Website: macys
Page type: delivery-shipping
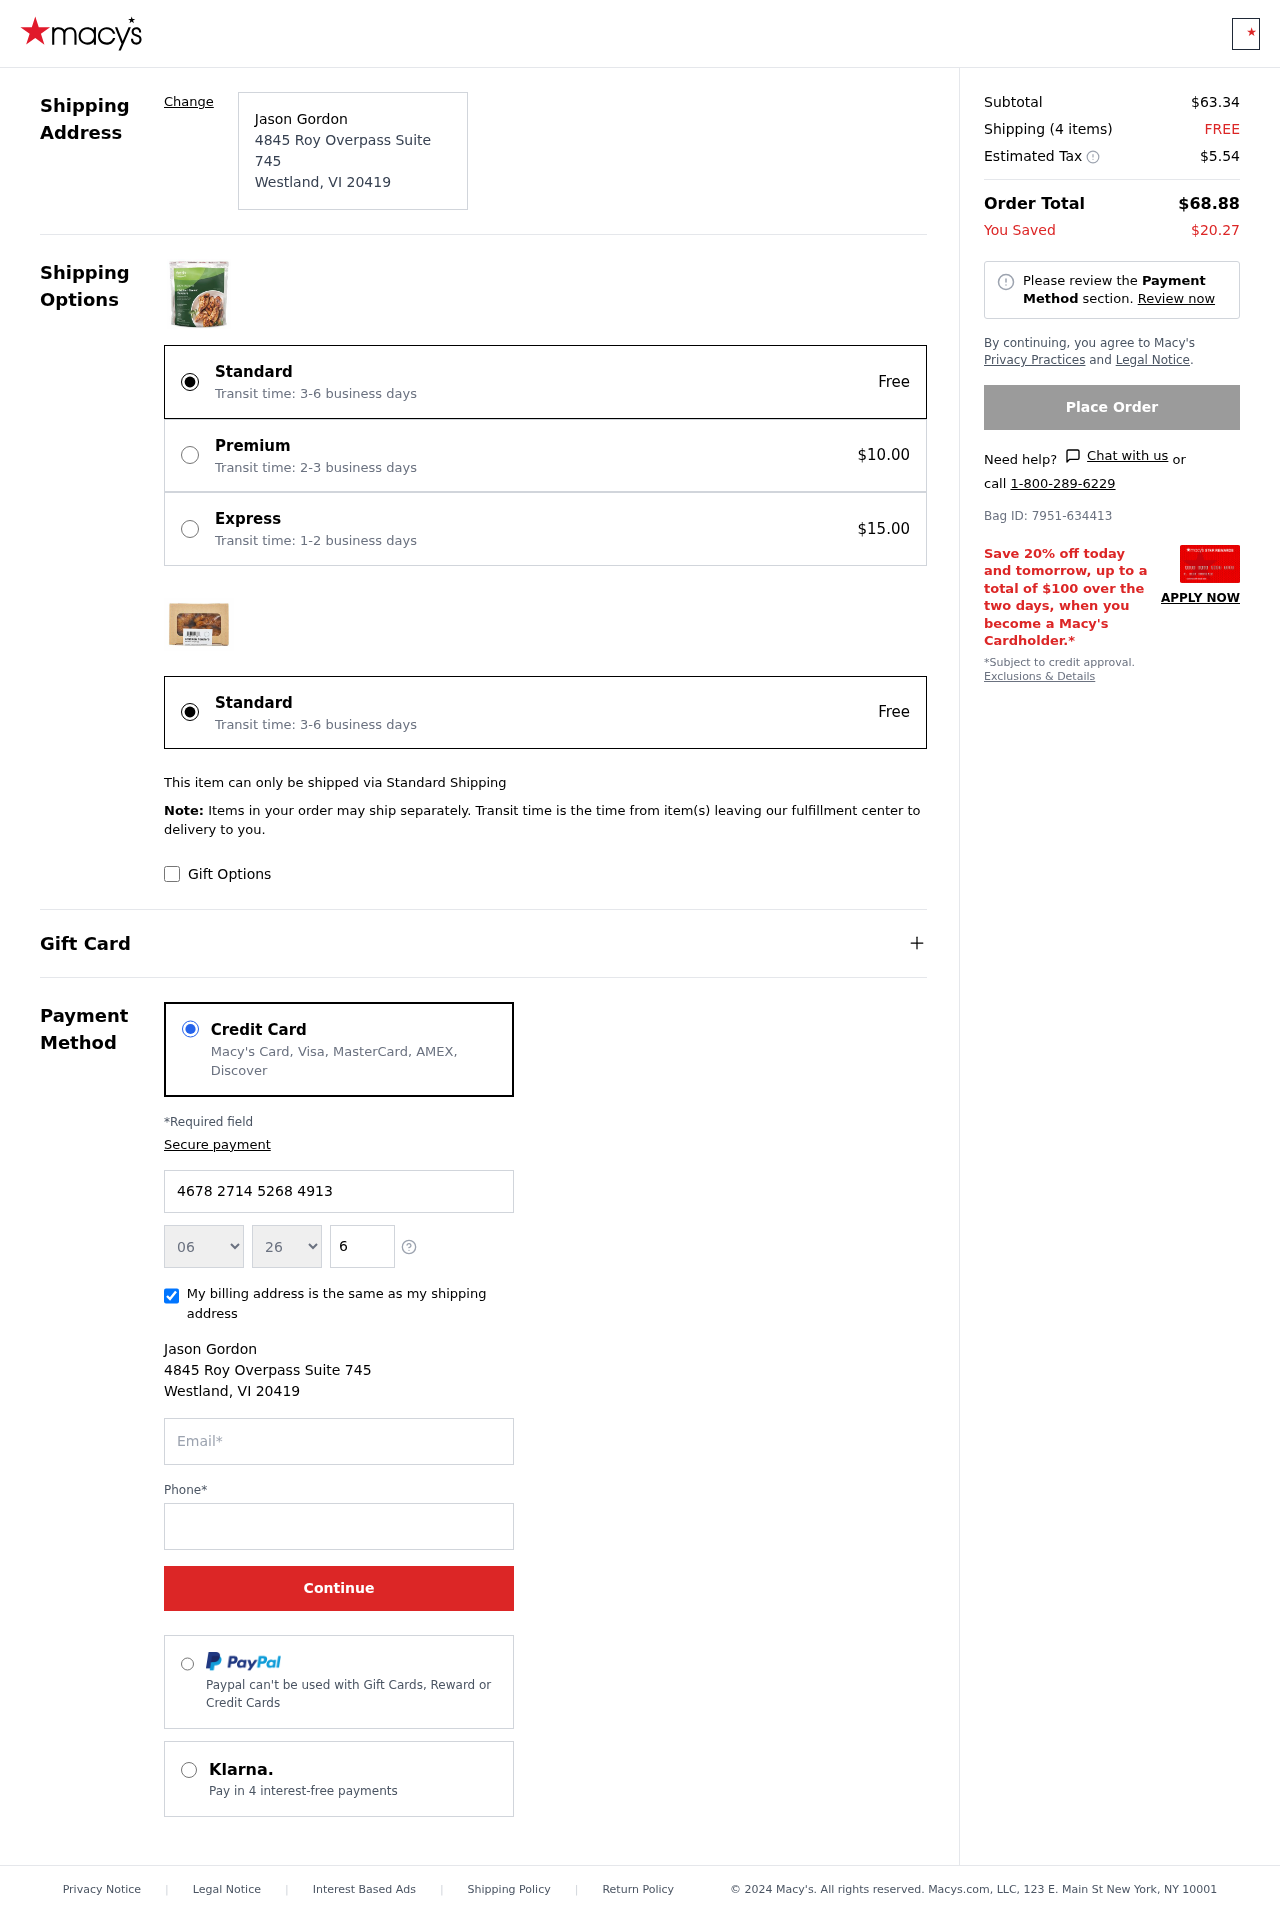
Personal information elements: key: PII_CARD_EXPIRY_MONTH
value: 06
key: PII_CARD_EXPIRY_YEAR
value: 26
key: PII_CITY
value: Westland
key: PII_CITY_STATE_ZIP
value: Westland, VI 20419
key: PII_FULLNAME
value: Jason Gordon
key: PII_POSTCODE
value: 20419
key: PII_STATE_ABBR
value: VI
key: PII_STREET
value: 4845 Roy Overpass Suite 745
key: PII_CARD_NUMBER
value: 4678 2714 5268 4913
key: PII_CARD_CVV
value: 645
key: PII_EMAIL
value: jason_gordon@gmail.com
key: PII_PHONE
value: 9906631386
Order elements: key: ORDER_SUBTOTAL
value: $63.34
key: ORDER_NUM_ITEMS
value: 4
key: ORDER_SHIPPING_COST
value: FREE
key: ORDER_TAX
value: $5.54
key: ORDER_TOTAL
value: $68.88
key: ORDER_SAVINGS
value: $20.27
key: ORDER_BAG_ID
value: Bag ID: 7951-634413